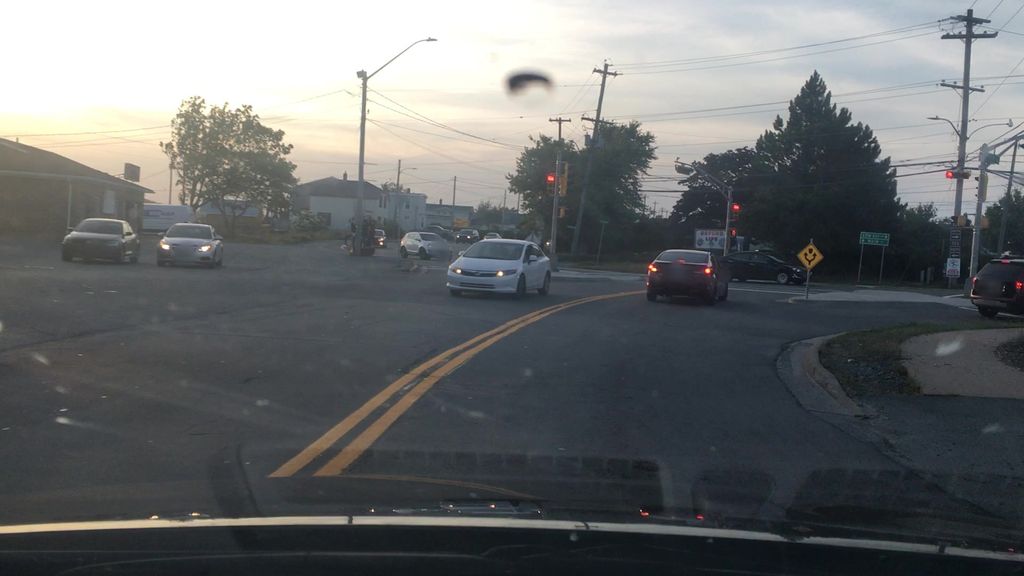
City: halifax